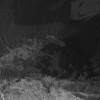
Atmospheric dust classification: not_dusty